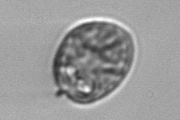
Label: Prorocentrum